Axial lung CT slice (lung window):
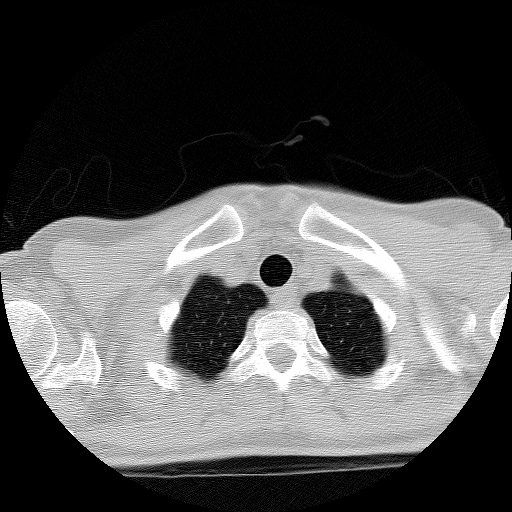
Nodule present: no